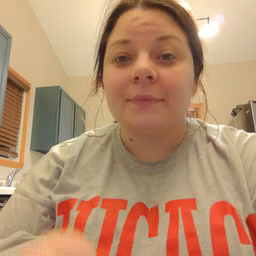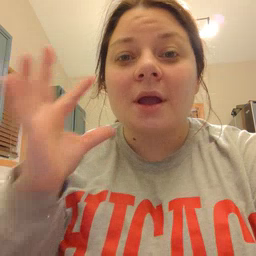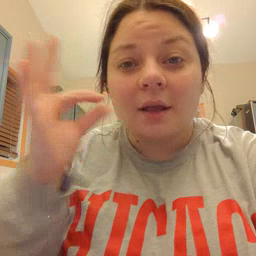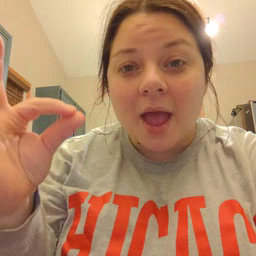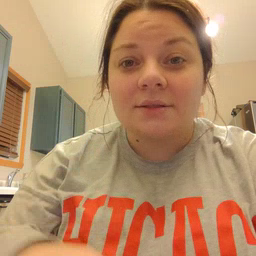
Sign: cat